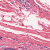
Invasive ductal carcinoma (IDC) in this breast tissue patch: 0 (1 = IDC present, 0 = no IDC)